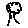
Label: tree